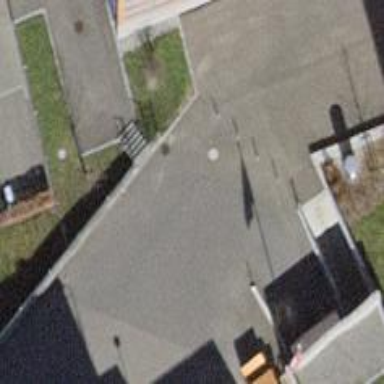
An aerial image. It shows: Set of steps on the road.